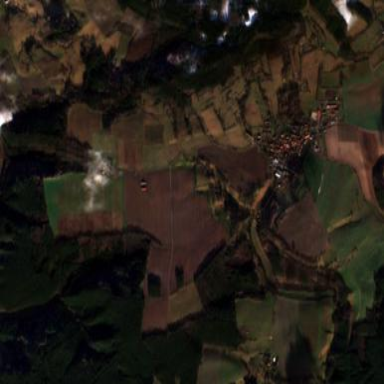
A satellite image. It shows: Scenic view of farmland.